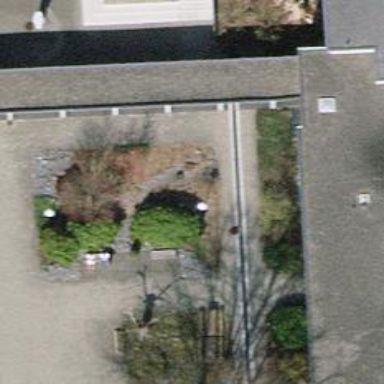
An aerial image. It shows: Bench for seating.